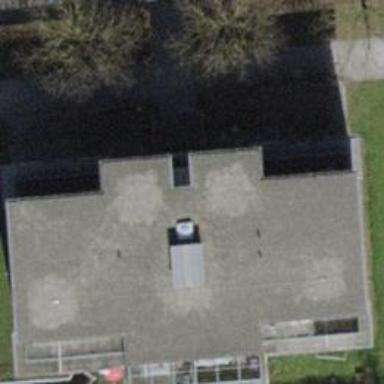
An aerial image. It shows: Flat-roofed apartment building.